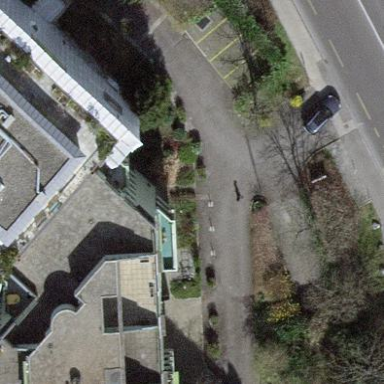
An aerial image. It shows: Building.